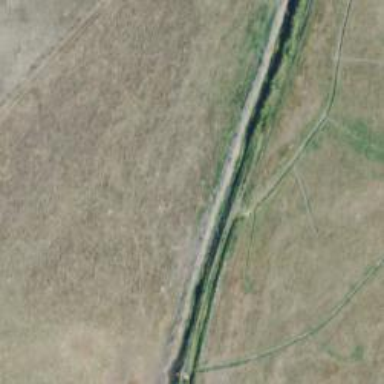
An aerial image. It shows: Abandoned railway.